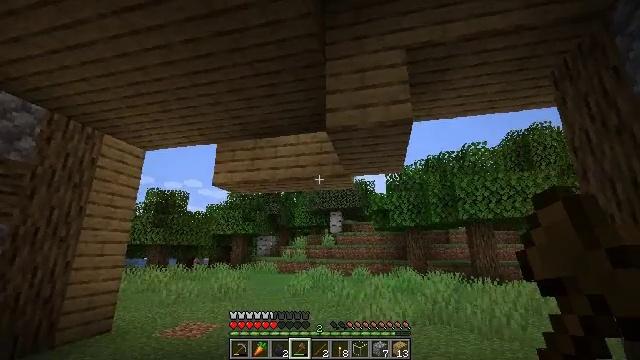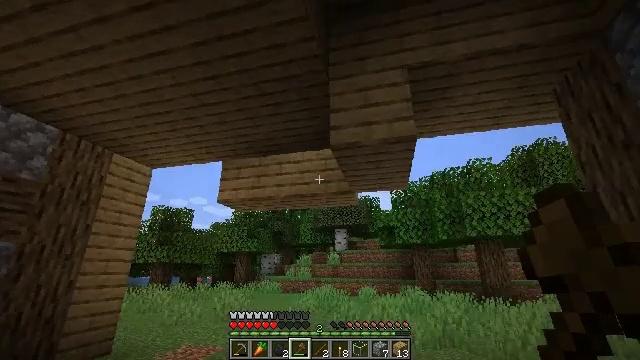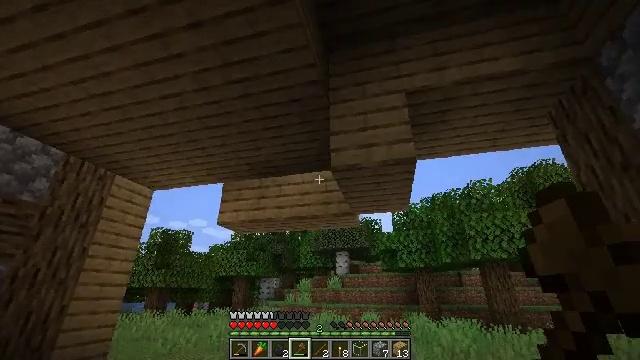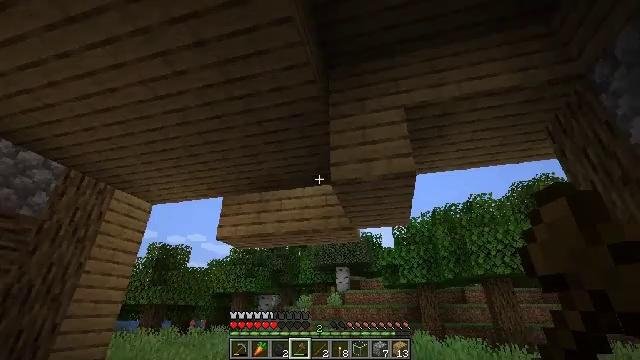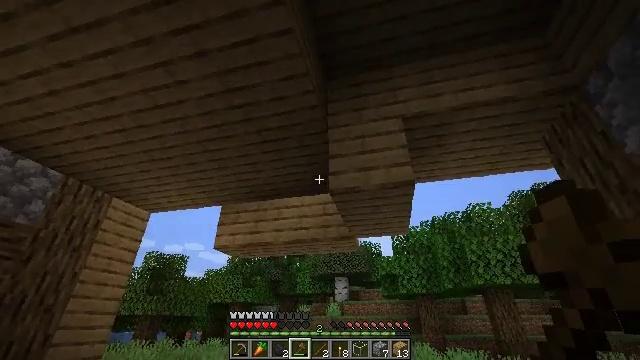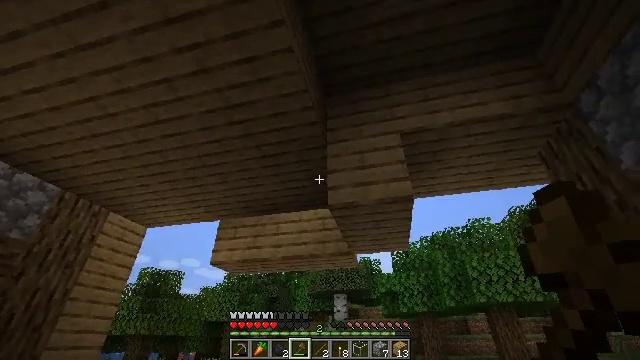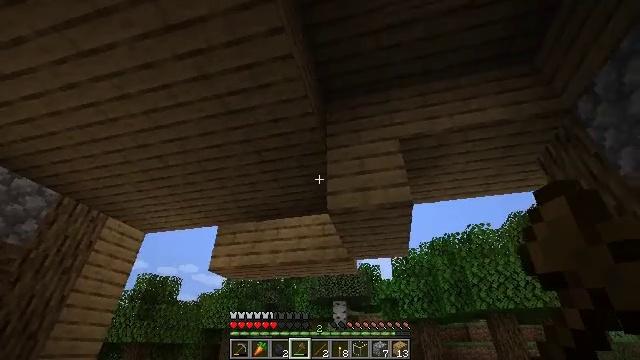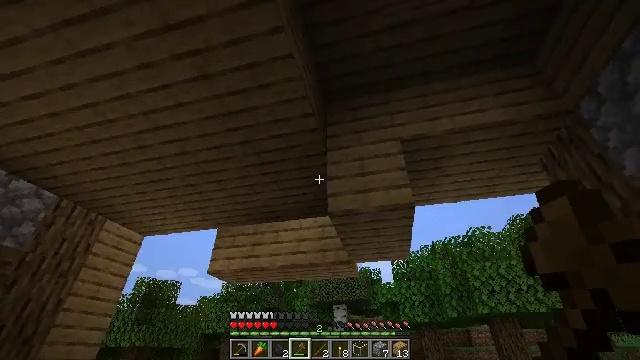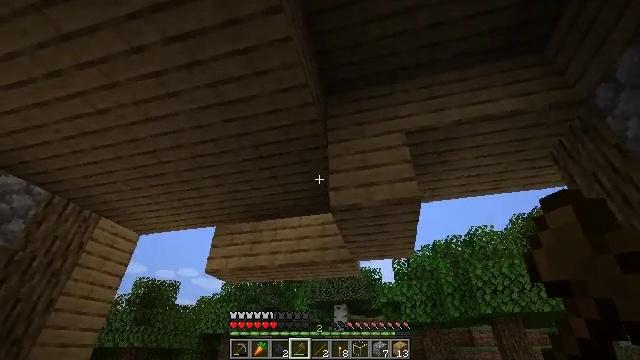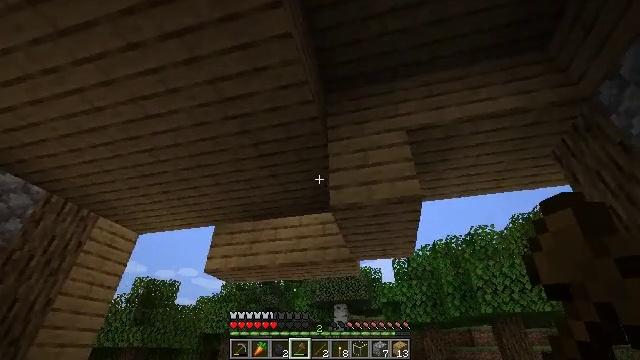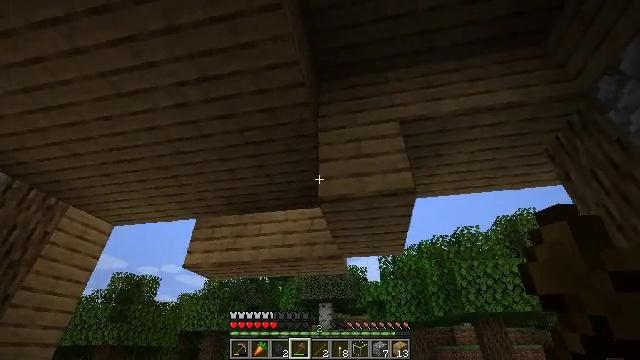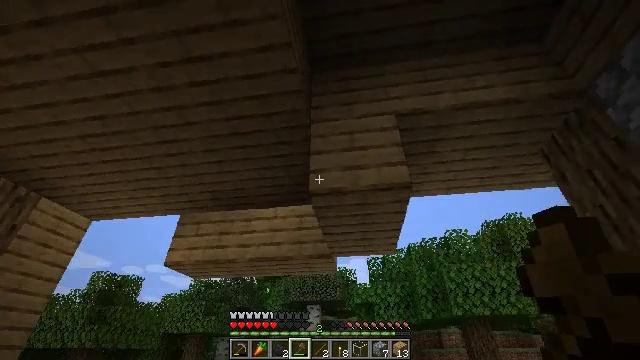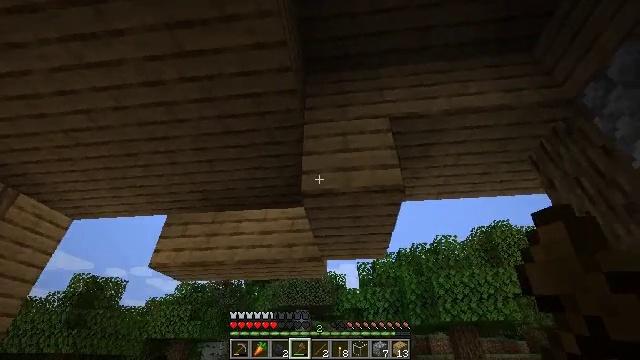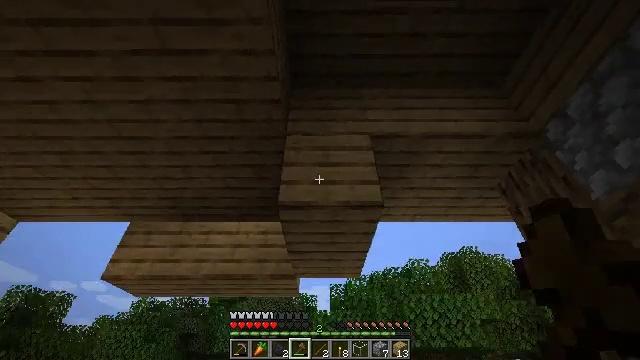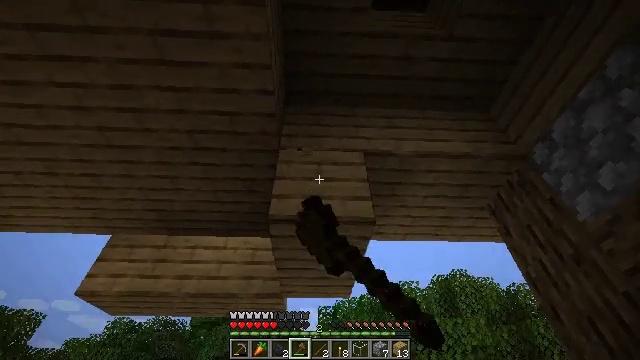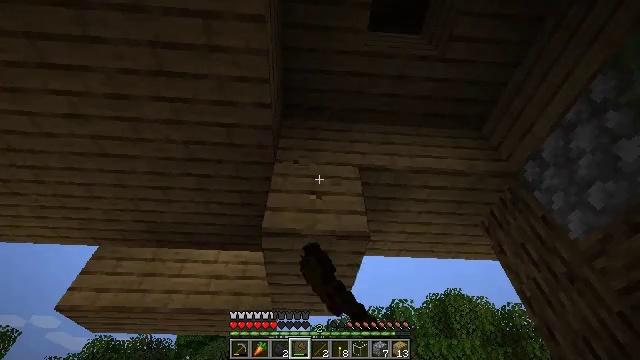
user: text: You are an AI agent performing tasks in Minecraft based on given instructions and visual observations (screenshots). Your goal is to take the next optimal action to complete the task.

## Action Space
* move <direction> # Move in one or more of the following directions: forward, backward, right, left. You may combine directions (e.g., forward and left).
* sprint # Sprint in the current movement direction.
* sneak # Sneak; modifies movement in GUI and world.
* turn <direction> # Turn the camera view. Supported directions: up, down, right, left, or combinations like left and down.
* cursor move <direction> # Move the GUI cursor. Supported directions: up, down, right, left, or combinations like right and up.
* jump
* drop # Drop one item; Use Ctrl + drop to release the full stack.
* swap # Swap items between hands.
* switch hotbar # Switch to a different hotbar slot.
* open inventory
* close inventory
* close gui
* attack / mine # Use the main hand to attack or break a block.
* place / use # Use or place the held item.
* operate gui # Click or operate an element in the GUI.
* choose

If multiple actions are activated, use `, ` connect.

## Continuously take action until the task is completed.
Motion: motion action
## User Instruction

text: Gather some oak planks.
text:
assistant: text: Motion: turn left and up
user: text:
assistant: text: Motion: turn up
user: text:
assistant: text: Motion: turn up
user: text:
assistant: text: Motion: turn up
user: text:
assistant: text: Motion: turn up
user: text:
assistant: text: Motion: turn up
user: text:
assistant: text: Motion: move forward
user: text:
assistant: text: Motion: move forward
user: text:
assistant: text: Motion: move forward
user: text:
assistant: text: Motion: move forward, turn right
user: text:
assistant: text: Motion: turn right
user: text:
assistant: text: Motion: turn right
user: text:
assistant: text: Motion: turn right and up, attack / mine
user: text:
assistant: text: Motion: turn right and up, attack / mine
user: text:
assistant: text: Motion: turn right and up, attack / mine
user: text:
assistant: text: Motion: attack / mine
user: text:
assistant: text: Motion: attack / mine
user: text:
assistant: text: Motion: attack / mine
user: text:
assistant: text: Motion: attack / mine
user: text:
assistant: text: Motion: attack / mine
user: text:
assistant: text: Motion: attack / mine
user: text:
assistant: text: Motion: attack / mine
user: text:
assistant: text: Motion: attack / mine
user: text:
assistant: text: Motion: attack / mine
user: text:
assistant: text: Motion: attack / mine
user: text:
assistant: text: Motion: attack / mine
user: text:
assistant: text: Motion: attack / mine
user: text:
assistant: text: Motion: attack / mine
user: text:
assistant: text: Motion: attack / mine
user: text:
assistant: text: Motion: attack / mine